Question: According to <URL>.
I remember seeing this at one time.
But now (Chrome 38), I only see one measurement, and I'm not sure which one it is.

Can I see the compressed and uncompressed sizes with the Chrome Dev Tools?
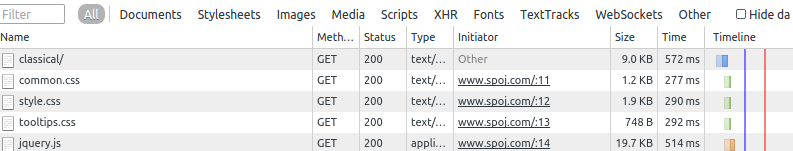
Answer: You should press "Use large resource rows." to see more data.